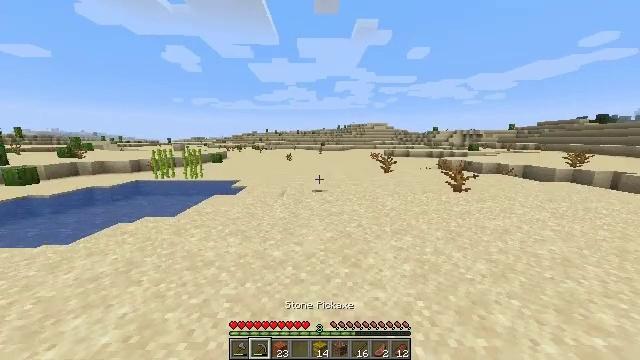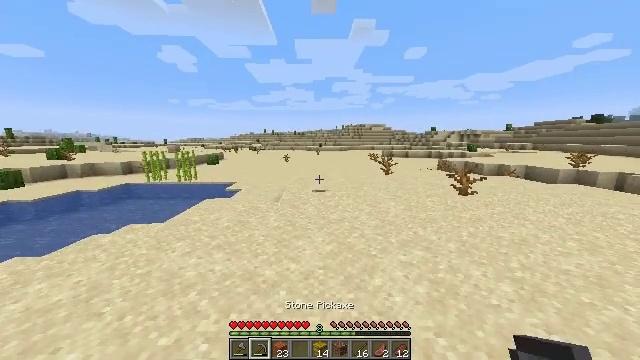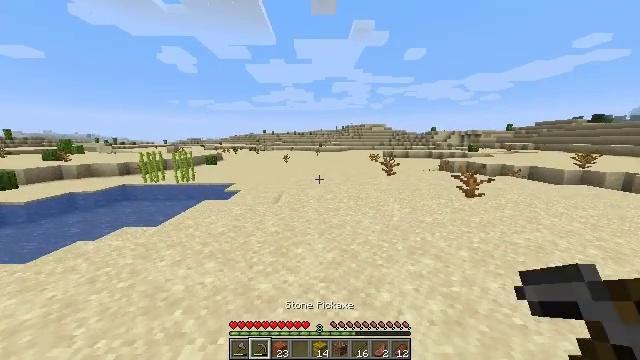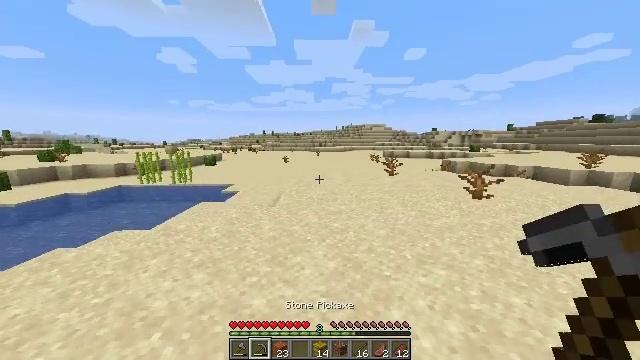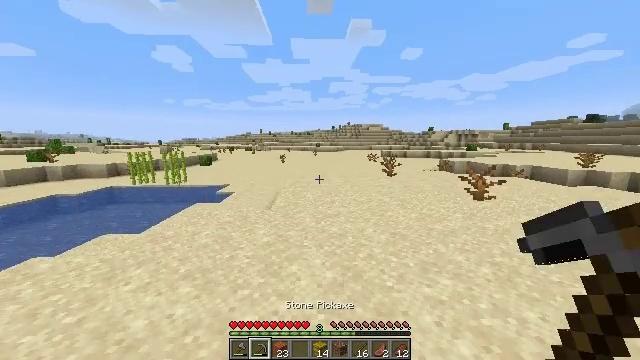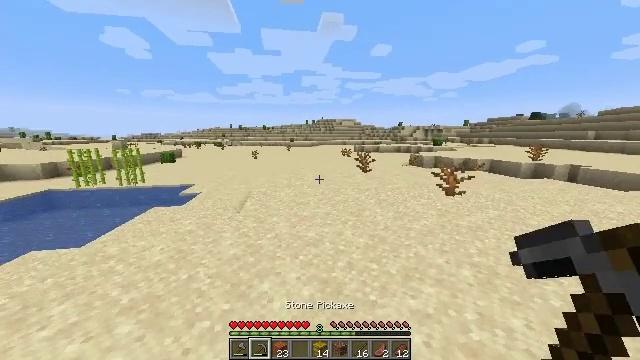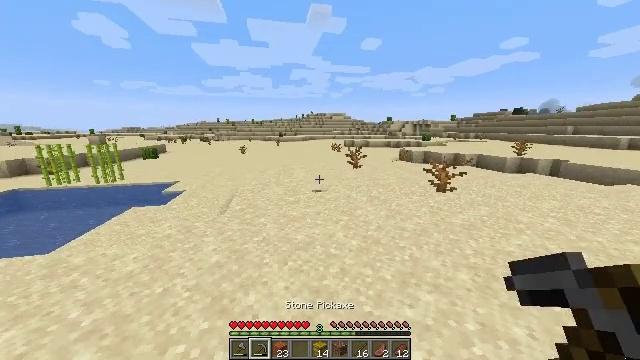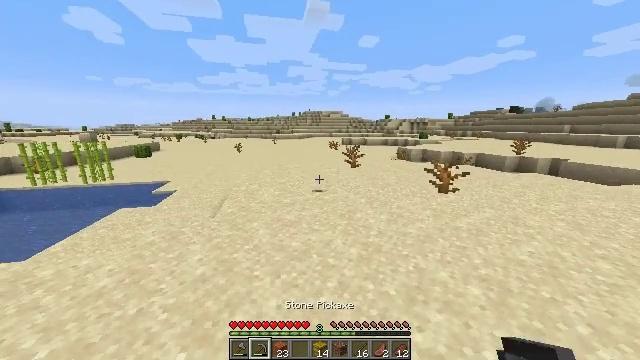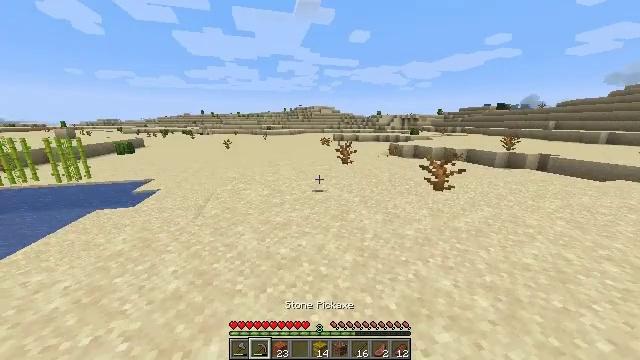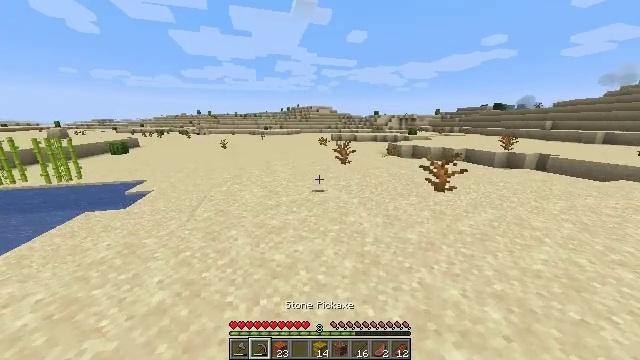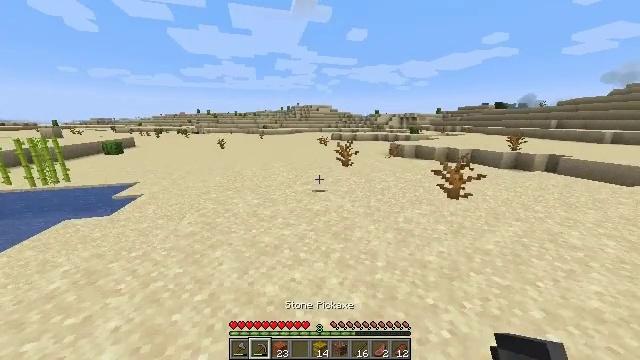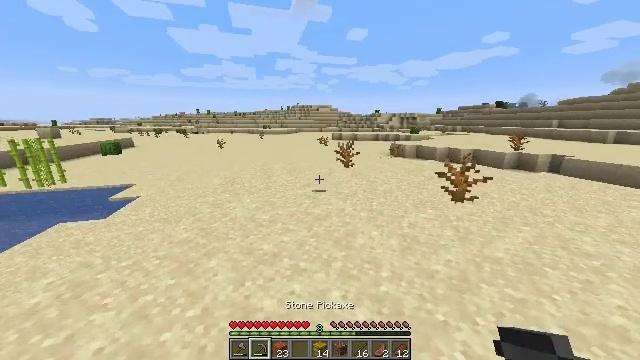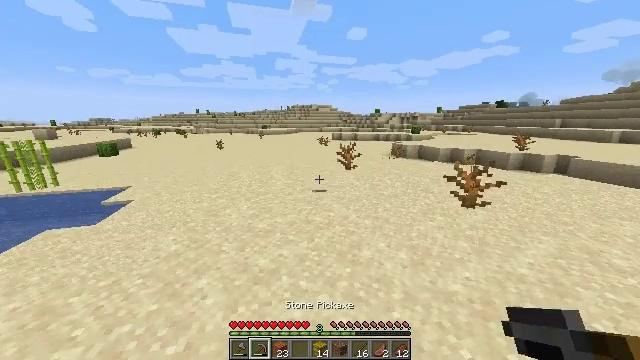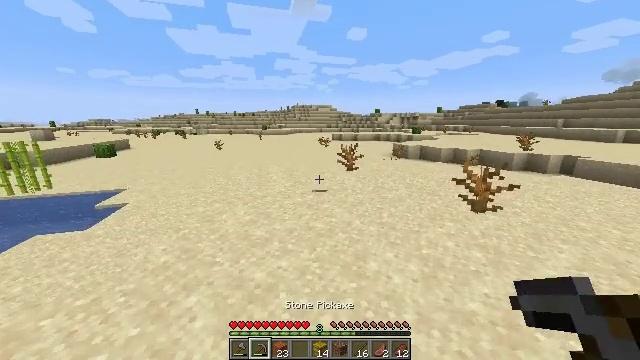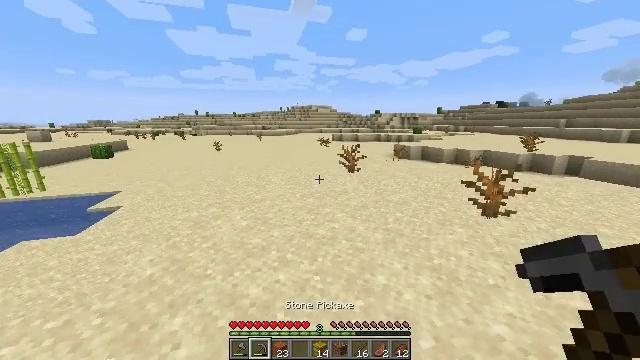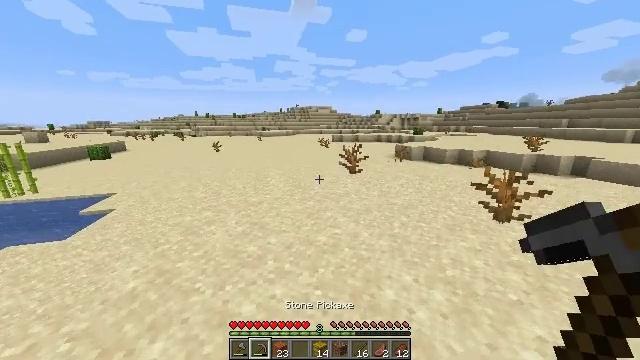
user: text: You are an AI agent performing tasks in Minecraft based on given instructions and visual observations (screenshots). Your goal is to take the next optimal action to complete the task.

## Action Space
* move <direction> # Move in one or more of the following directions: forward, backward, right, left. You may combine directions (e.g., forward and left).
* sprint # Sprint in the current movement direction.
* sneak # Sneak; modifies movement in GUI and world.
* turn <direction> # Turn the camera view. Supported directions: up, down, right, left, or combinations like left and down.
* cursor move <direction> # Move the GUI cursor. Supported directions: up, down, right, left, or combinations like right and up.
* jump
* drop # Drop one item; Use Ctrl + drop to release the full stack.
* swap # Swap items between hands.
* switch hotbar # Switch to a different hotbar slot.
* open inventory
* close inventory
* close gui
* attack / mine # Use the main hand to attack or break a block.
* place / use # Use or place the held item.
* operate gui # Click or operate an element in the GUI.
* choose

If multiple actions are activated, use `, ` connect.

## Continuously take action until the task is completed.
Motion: motion action
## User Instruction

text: Mine the dead bush in the desert.
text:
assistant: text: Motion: move forward
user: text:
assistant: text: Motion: move forward
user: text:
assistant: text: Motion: move forward
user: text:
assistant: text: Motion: move forward
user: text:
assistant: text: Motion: move forward, turn right and down
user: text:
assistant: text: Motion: move forward, turn right and down
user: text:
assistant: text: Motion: move forward
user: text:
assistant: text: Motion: move forward, turn right and down
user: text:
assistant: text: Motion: move forward
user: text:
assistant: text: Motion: move forward
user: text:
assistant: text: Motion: move forward, sprint
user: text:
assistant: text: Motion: move forward, sprint
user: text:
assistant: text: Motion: move forward, sprint
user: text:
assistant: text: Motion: move forward, sprint
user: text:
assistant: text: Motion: move forward, sprint
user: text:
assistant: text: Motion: move forward
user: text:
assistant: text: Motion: move forward
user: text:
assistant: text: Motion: move forward
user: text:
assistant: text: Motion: move forward
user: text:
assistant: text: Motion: move forward
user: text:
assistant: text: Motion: move forward
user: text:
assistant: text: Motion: move forward
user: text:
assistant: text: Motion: move forward
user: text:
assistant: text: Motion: move forward, turn right and up
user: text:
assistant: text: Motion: move forward, turn right
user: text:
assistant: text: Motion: move forward
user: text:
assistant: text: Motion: move forward
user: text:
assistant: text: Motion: move forward
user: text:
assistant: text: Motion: move forward
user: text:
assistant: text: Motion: move forward